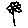
Label: flower